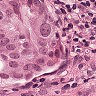
Metastatic tissue present: yes